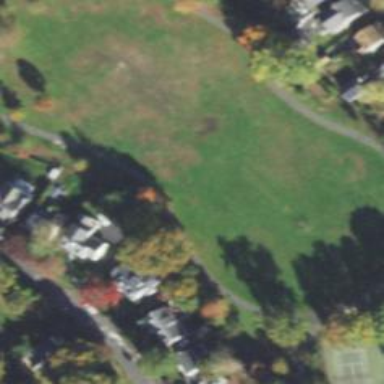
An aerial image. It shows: Park.